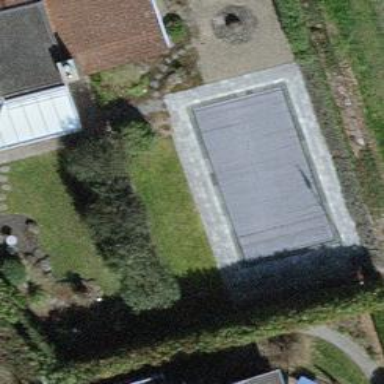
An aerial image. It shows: Swimming pool located in leisure land.